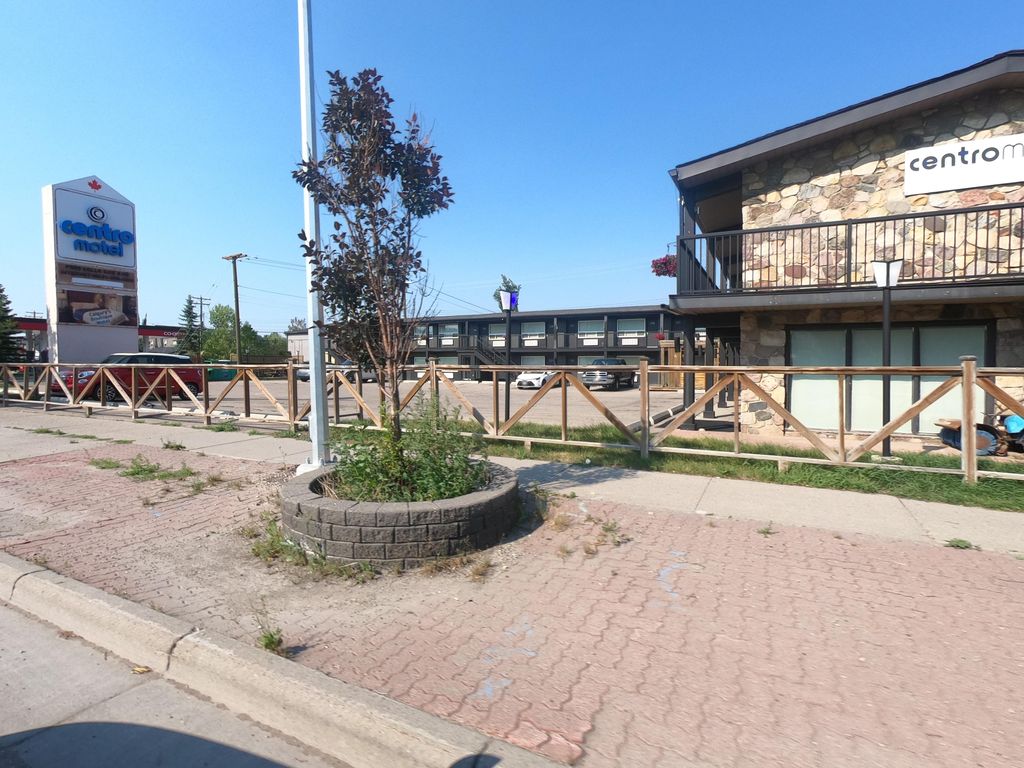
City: calgary